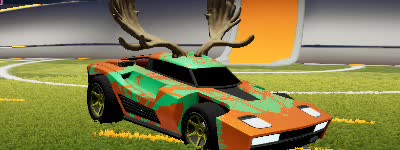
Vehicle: breakout